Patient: sex M, age 28
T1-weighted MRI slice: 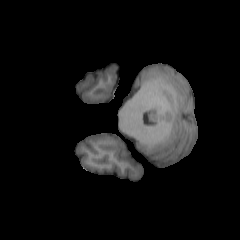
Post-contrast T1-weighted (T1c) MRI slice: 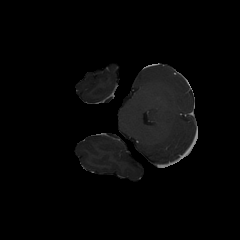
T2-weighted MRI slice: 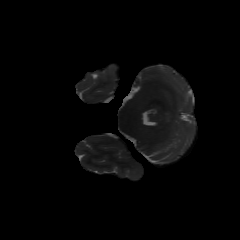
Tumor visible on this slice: no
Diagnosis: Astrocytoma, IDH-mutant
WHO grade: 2